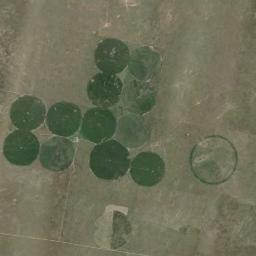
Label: circular_farmland